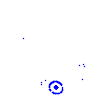
Particle: kaon